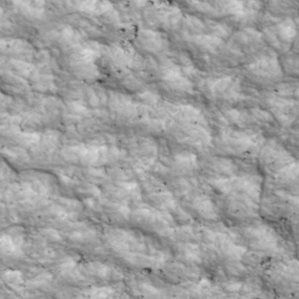
Label: non_frost